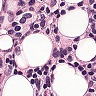
Metastatic tissue present: yes